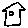
Label: house